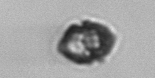
Label: Kryptoperidinium_triquetrum